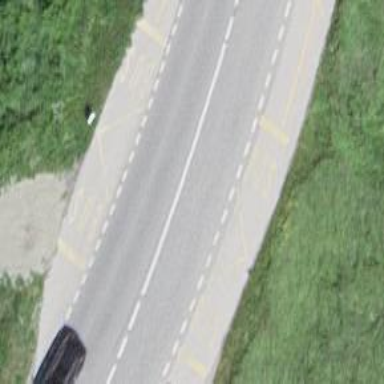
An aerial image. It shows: Bus stop with platform for public transport.